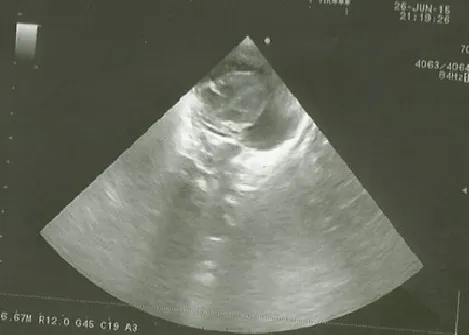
Four chamber echocardiography view showing a significant pericardial effusion.
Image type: radiology (ultrasound)